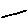
Label: line